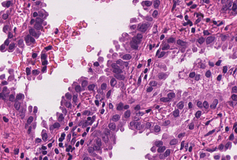
Tumor epithelial tissue: yes
Tumor-associated stroma tissue: yes
Normal tissue: no